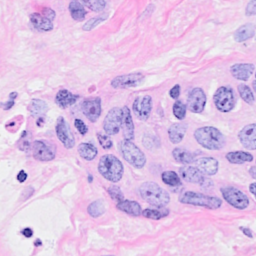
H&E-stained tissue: Breast